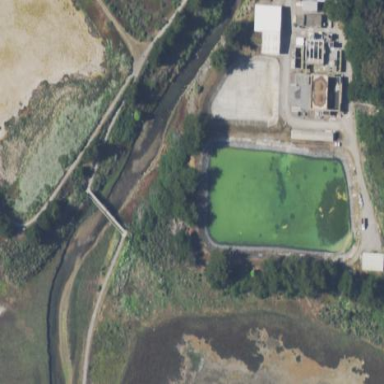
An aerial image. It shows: Image of wastewater.